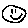
Label: smiley face